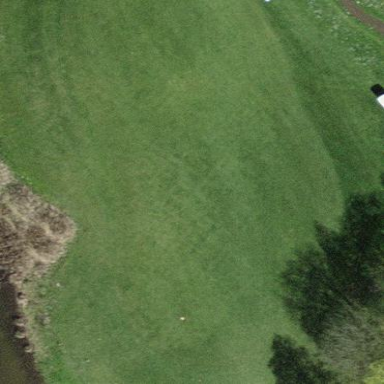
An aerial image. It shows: Grassy area designated as golf fairway.